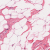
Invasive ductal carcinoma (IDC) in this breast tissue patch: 0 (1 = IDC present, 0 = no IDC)